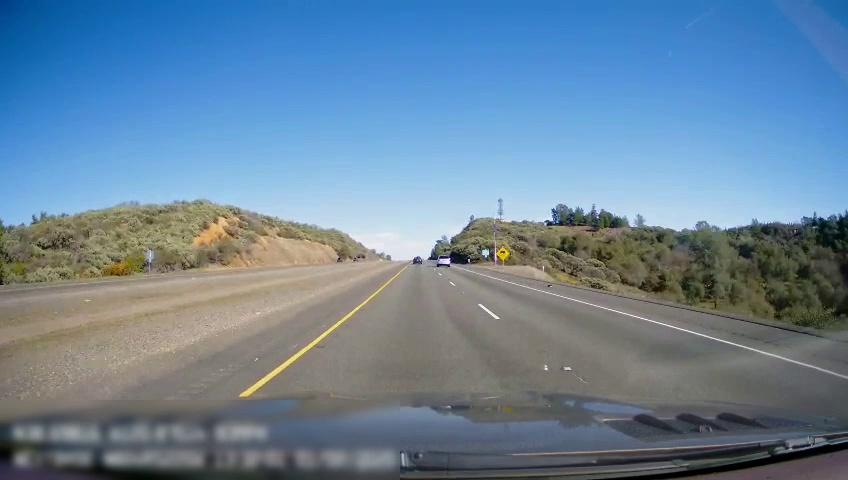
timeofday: Day
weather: Sunny
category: Drivable Space
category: Drivable Space
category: Vehicles | SUV
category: Lanes | Current Lane
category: Lanes | Current Lane
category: Lanes | Alternate Lane
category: Traffic | Signs